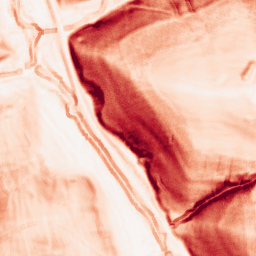
Category: morphological
Decomposition family: morphological_square
Decomposition parameters: operation: gradient
size: 5
Upsampling method: fft_zeropad
Upsampling parameters: scale: 4
Upsampling scale: 4